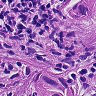
Metastatic tissue present: yes